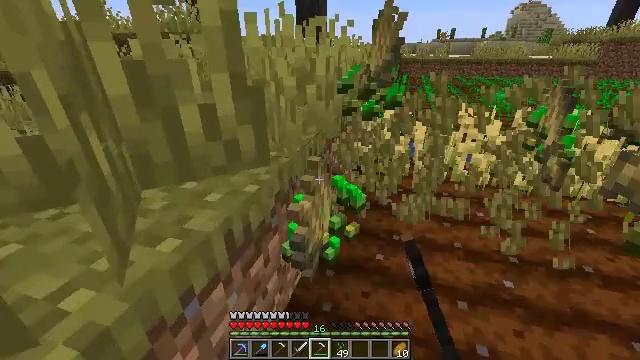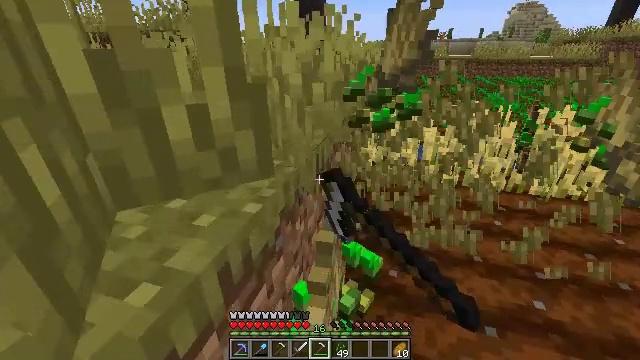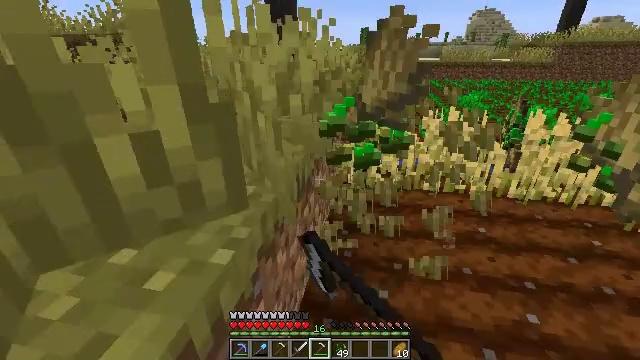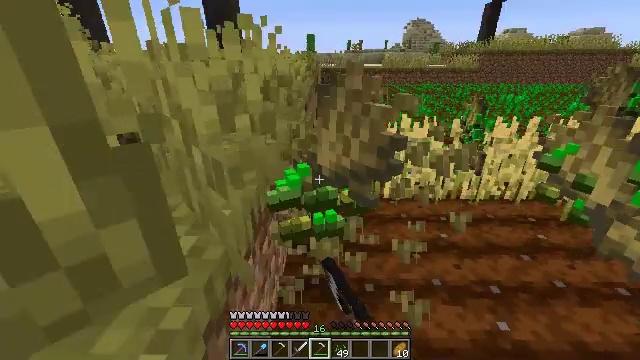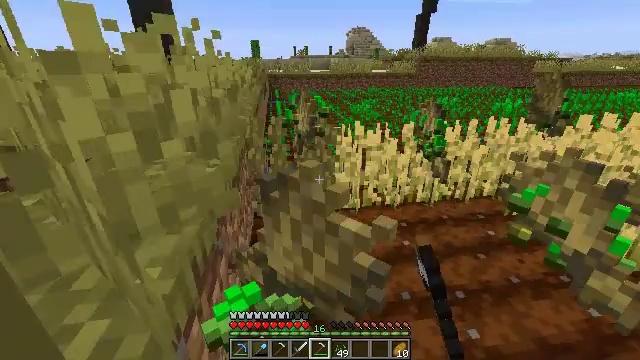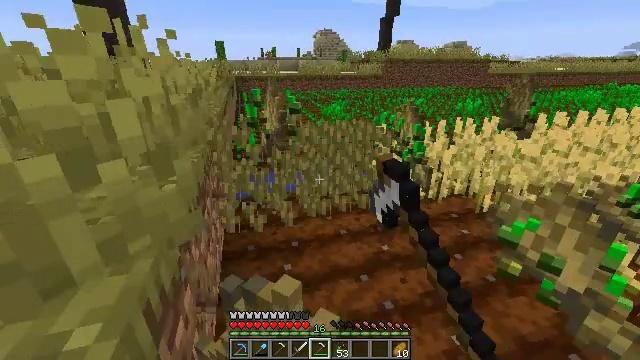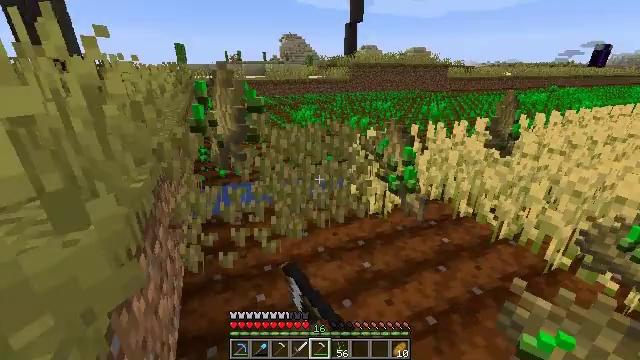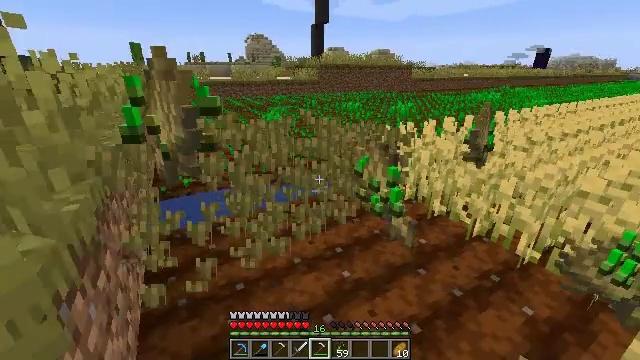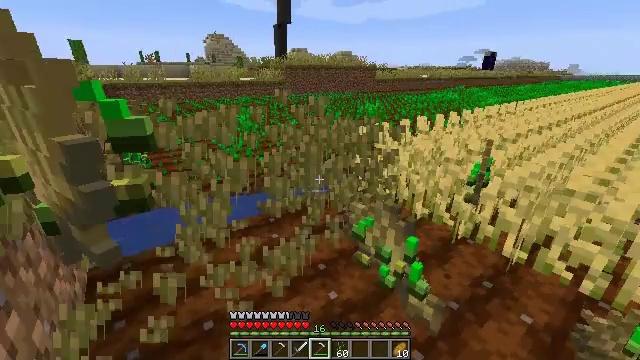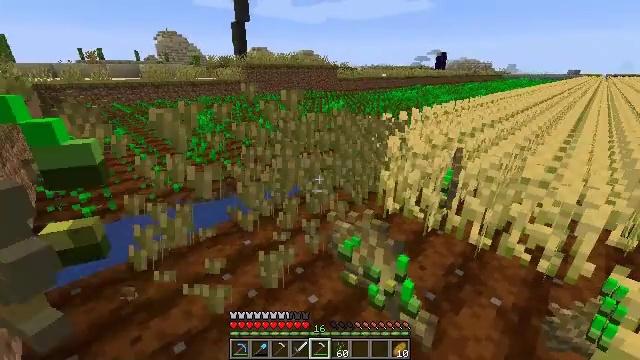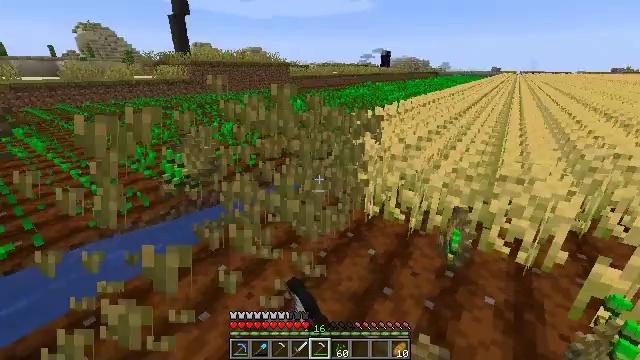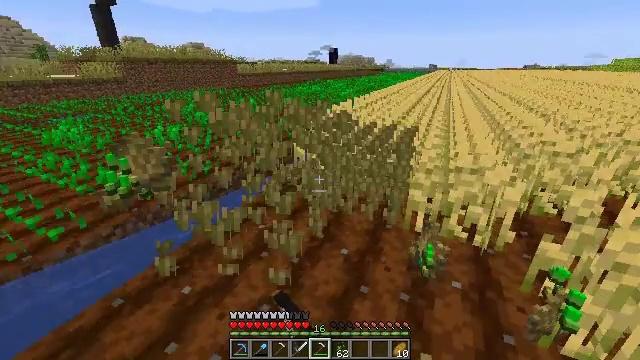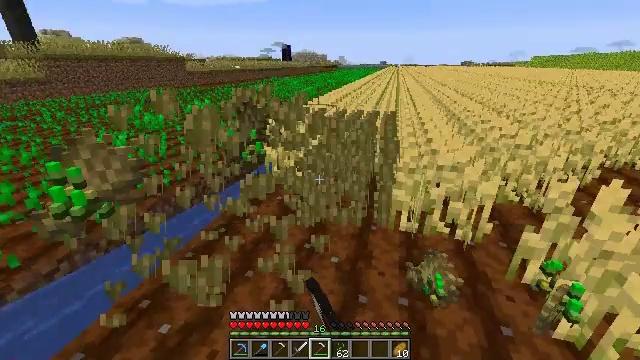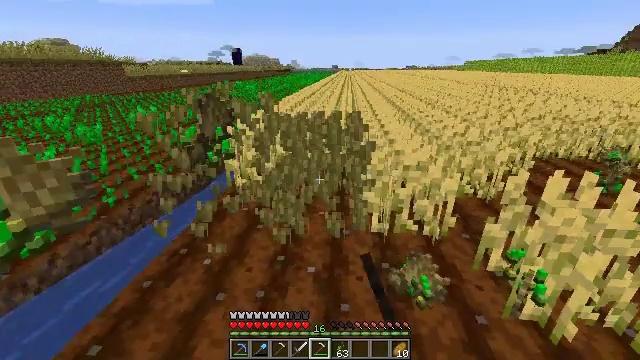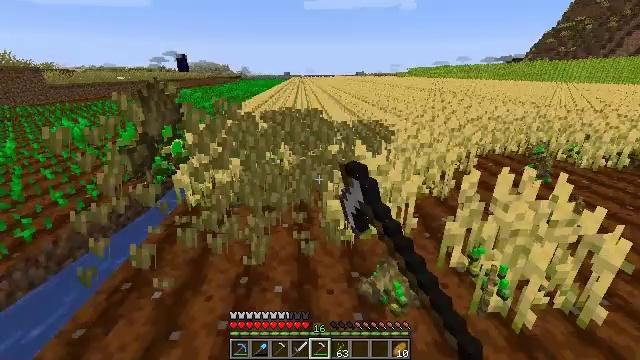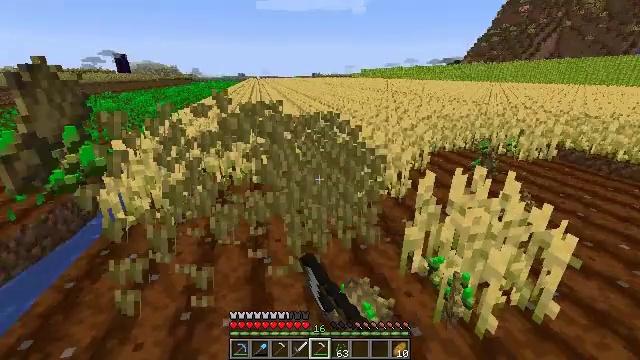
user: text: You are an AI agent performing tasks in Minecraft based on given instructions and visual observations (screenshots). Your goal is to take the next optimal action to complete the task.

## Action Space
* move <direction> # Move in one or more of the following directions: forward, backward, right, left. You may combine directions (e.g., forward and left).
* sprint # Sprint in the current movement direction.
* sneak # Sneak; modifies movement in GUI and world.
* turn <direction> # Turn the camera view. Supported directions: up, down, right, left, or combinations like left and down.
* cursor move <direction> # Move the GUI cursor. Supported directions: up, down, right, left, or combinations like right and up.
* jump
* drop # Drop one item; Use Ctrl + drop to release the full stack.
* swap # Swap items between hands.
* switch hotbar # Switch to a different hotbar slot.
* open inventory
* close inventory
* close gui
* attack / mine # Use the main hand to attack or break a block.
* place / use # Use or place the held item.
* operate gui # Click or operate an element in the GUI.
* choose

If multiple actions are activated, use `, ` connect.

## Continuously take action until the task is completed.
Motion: motion action
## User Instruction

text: Harvest wheat from the field.
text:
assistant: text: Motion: move forward, attack / mine
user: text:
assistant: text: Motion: move forward, turn right, attack / mine
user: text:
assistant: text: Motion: move forward, turn right and up, attack / mine
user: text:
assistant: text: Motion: move forward, turn right and up, attack / mine
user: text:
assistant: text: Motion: move forward, turn right, attack / mine
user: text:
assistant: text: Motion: move forward, turn right, attack / mine
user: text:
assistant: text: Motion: move forward, turn right, attack / mine
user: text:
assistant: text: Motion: move forward and move left, turn right, attack / mine
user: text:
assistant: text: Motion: move forward and move left, turn right, attack / mine
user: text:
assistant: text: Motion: move forward and move left, turn right, attack / mine
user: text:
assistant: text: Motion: move forward and move left, turn right, attack / mine
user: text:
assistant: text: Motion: move forward and move left, turn right, attack / mine
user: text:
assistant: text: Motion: move forward and move right, turn right, attack / mine
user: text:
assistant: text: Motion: move forward and move right, turn right and up, attack / mine
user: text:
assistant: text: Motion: move forward and move right, turn right, attack / mine
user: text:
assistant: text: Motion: move forward and move right, turn right, attack / mine
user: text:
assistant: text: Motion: move forward and move right, turn right and down, attack / mine
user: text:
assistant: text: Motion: move forward and move right, turn right and down, attack / mine
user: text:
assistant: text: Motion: move forward and move right, turn right and down, attack / mine
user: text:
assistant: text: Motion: move forward and move right, turn right, attack / mine
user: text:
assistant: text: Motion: move forward and move right, turn left and down, attack / mine
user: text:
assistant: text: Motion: move forward and move right, turn left and down, attack / mine
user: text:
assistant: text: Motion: move forward and move right, turn left and down, attack / mine
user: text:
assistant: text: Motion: move forward and move right, turn left and up, attack / mine
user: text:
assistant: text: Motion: move forward and move right, turn up, attack / mine
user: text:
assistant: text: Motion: move forward and move right, turn right and up, attack / mine
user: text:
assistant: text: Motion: move forward and move right, turn right and up, attack / mine
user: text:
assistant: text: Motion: move forward, turn right and up, attack / mine
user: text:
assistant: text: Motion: move forward, turn right, attack / mine
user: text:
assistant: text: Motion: move forward, turn right, attack / mine